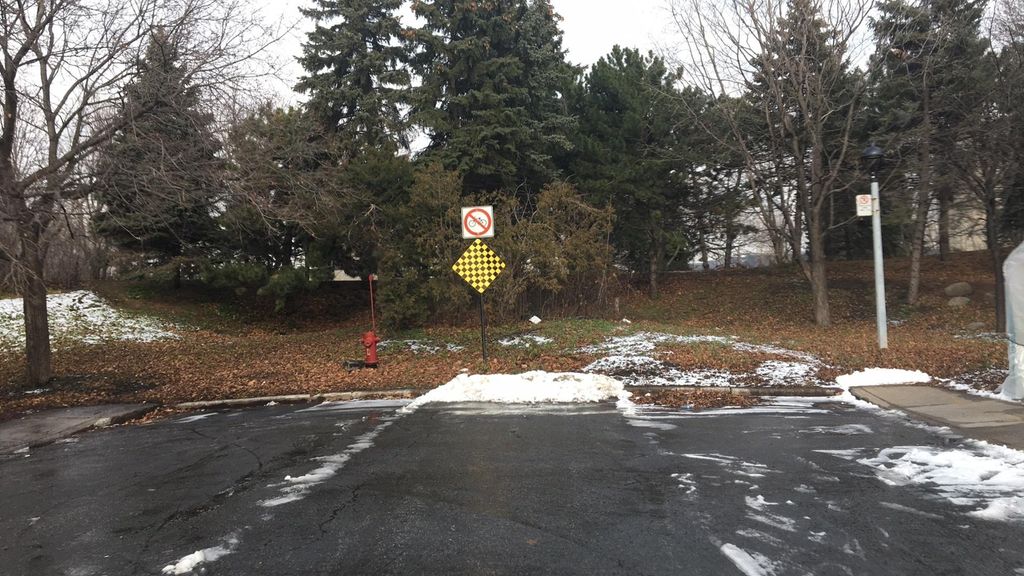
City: montreal